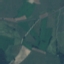
Land use / land cover class: Pasture